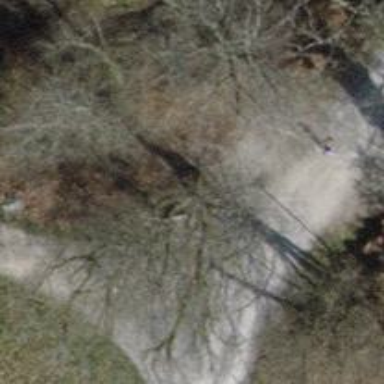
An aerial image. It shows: Brown bench.